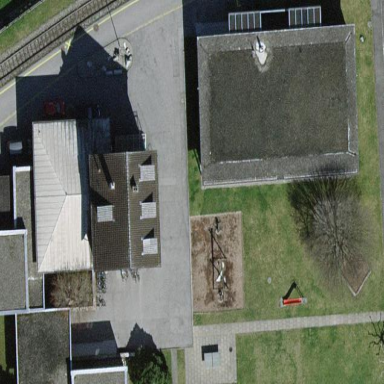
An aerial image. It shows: Kindergarten building.